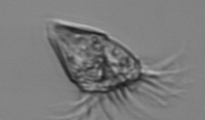
Label: Strombidium_morphotype1